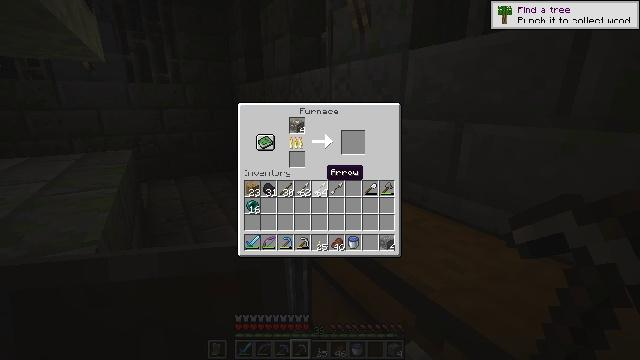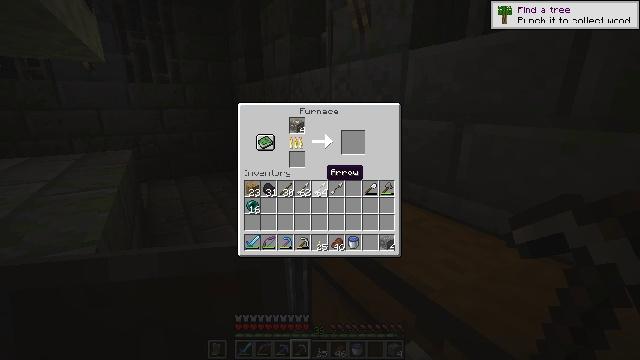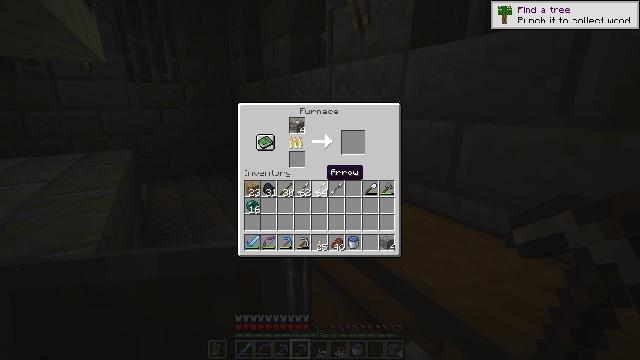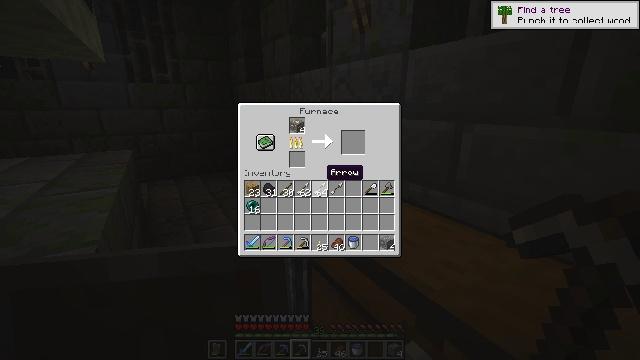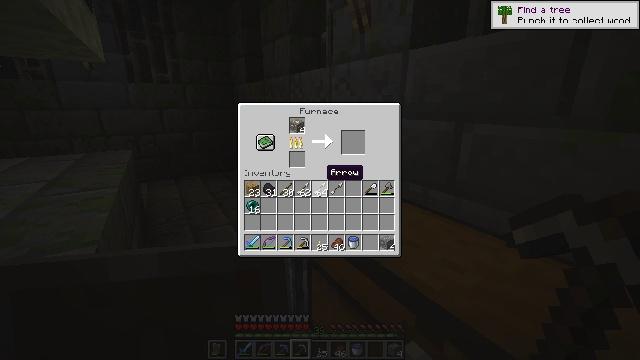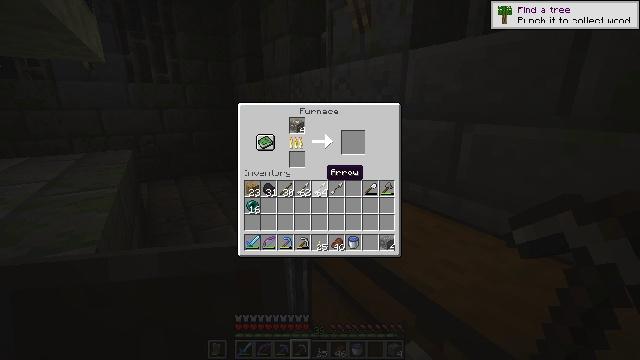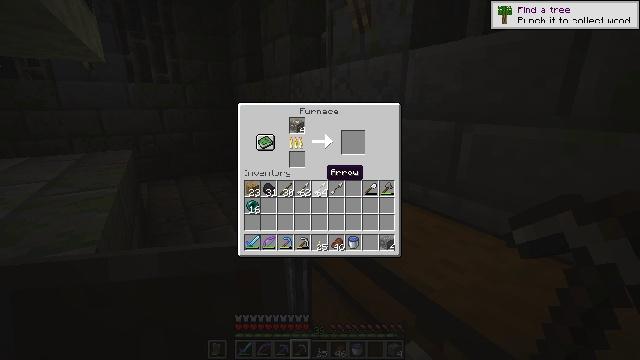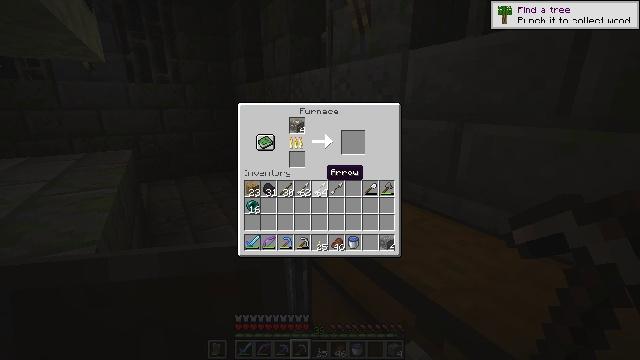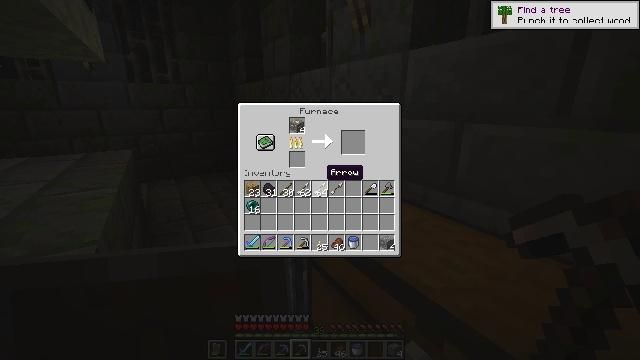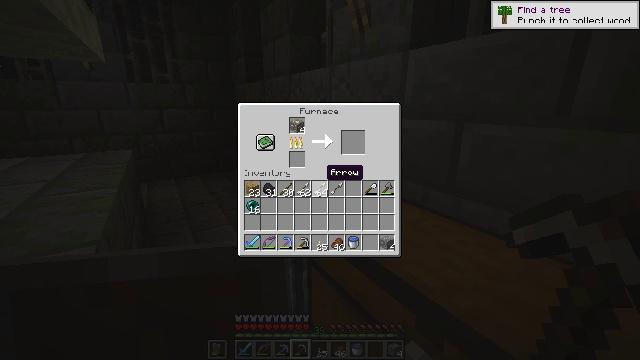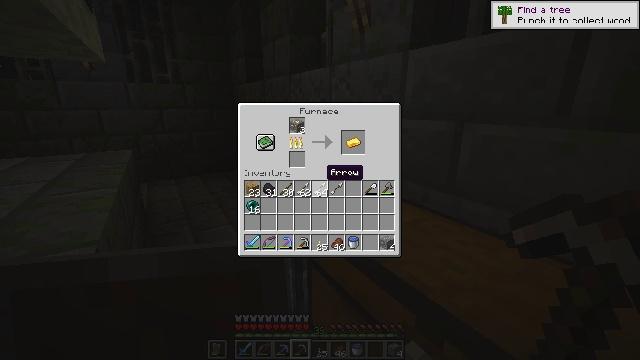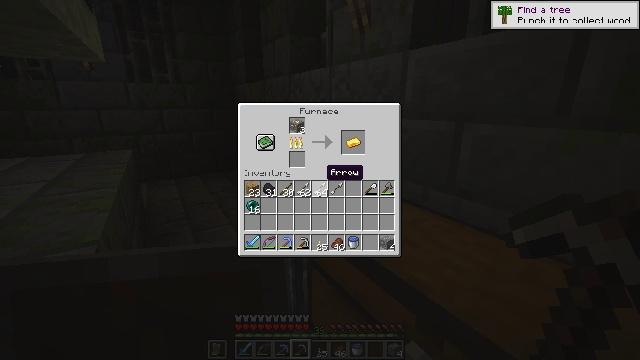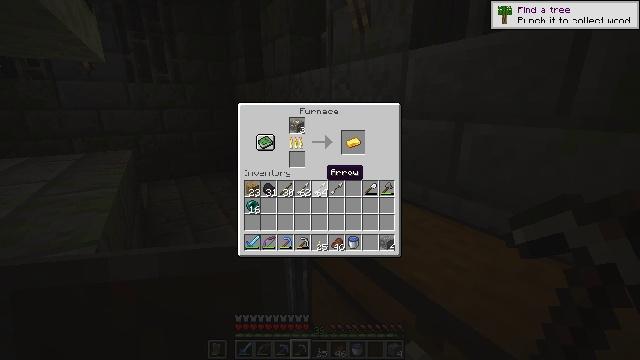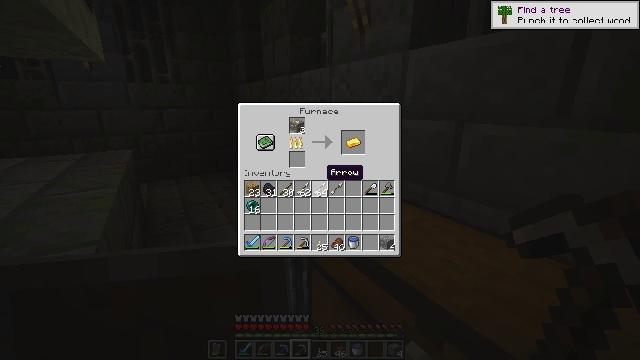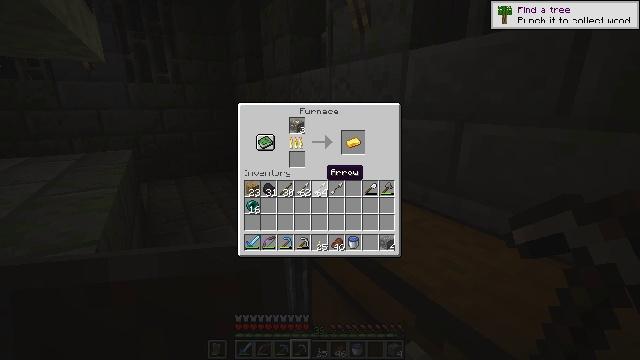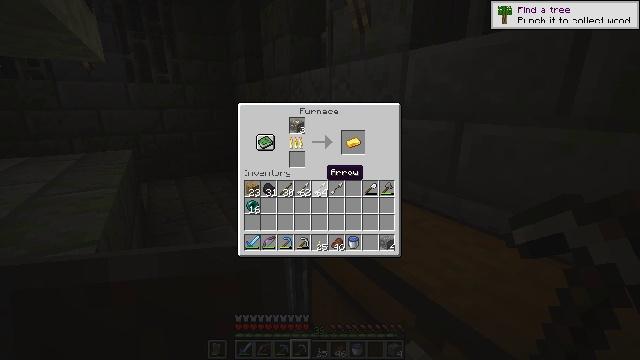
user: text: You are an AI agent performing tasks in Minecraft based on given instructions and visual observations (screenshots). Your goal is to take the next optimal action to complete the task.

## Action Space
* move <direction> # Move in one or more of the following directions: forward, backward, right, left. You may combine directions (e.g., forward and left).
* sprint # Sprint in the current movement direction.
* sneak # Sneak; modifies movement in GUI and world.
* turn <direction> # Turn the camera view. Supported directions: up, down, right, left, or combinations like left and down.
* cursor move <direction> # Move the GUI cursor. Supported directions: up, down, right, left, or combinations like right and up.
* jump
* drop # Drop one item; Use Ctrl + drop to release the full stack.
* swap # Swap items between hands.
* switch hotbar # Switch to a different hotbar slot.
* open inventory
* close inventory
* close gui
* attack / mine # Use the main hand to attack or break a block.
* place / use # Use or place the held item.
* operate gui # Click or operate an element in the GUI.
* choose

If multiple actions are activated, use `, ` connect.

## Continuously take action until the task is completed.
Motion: motion action
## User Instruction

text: craft item air
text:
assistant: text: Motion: no_op
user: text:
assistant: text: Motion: no_op
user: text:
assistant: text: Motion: no_op
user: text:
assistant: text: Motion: no_op
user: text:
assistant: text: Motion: no_op
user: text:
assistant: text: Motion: no_op
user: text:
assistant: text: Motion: no_op
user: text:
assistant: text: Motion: no_op
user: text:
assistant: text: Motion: no_op
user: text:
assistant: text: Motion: no_op
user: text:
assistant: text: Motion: no_op
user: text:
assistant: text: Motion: no_op
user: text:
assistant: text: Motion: no_op
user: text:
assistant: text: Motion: no_op
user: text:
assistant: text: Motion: no_op
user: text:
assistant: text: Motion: no_op
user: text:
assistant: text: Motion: no_op
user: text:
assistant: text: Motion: no_op
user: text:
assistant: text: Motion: no_op
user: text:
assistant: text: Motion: no_op
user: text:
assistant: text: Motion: no_op
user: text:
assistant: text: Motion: no_op
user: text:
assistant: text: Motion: no_op
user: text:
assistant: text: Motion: no_op
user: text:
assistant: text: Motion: no_op
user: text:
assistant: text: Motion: no_op
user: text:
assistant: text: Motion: no_op
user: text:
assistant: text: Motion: no_op
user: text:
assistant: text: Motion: no_op
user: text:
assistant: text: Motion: no_op